Interaction volume radius: 5 \u00c5
Interaction volume height: 20 \u00c5
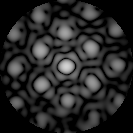
Disorder parameter: 0.3236